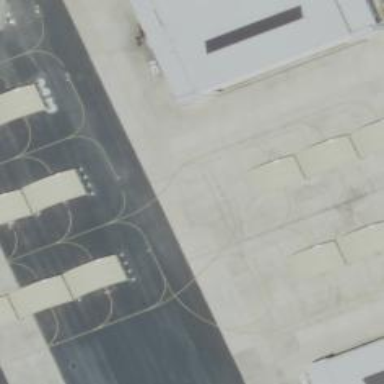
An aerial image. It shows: Image of taxiway at airport.